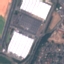
Land use / land cover class: Industrial